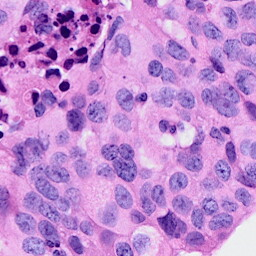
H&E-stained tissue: Breast